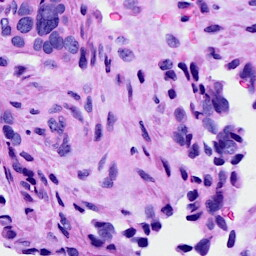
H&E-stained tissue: Ovarian